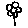
Label: flower